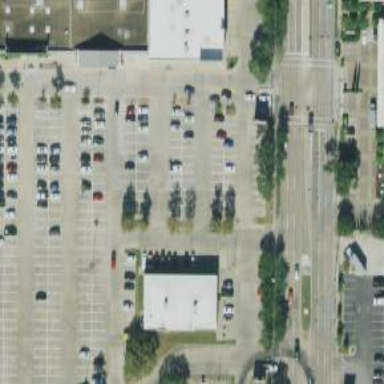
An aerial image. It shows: Parking space is available.